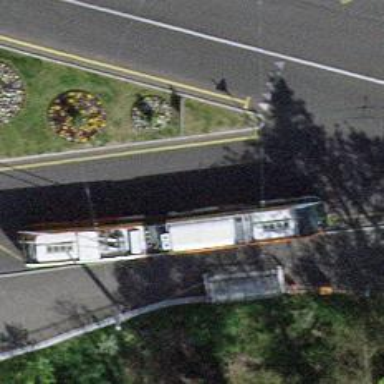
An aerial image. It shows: Bus stop for trolleybuses with designated stop position for public transport.